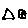
Label: square